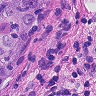
Metastatic tissue present: yes